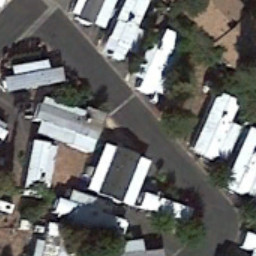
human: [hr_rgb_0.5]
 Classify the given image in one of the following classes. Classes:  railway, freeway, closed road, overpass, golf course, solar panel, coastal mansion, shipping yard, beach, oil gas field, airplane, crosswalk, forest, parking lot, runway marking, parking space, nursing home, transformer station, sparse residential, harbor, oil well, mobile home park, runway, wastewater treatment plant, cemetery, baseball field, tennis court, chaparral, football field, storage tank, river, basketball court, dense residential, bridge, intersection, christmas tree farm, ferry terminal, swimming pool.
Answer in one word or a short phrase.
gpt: mobile home park